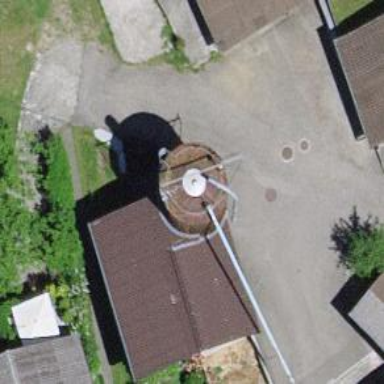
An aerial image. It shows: Silo.